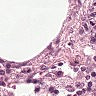
Metastatic tissue present: no